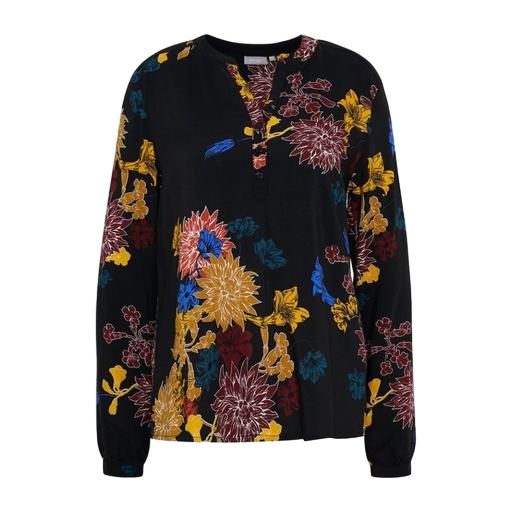
black signature floral-print shirt, black slim floral shirt, black floral-print top, white background